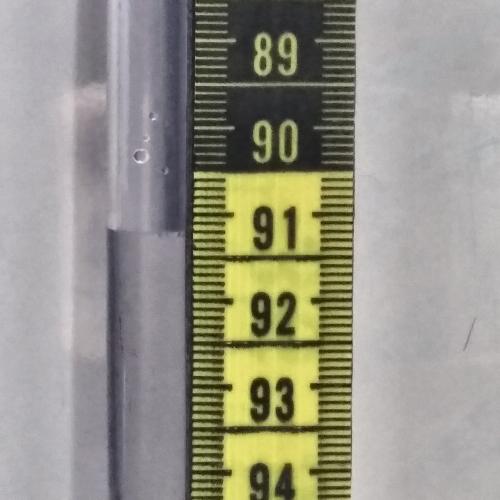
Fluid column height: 91.2 cm